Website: apple
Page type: billing-address
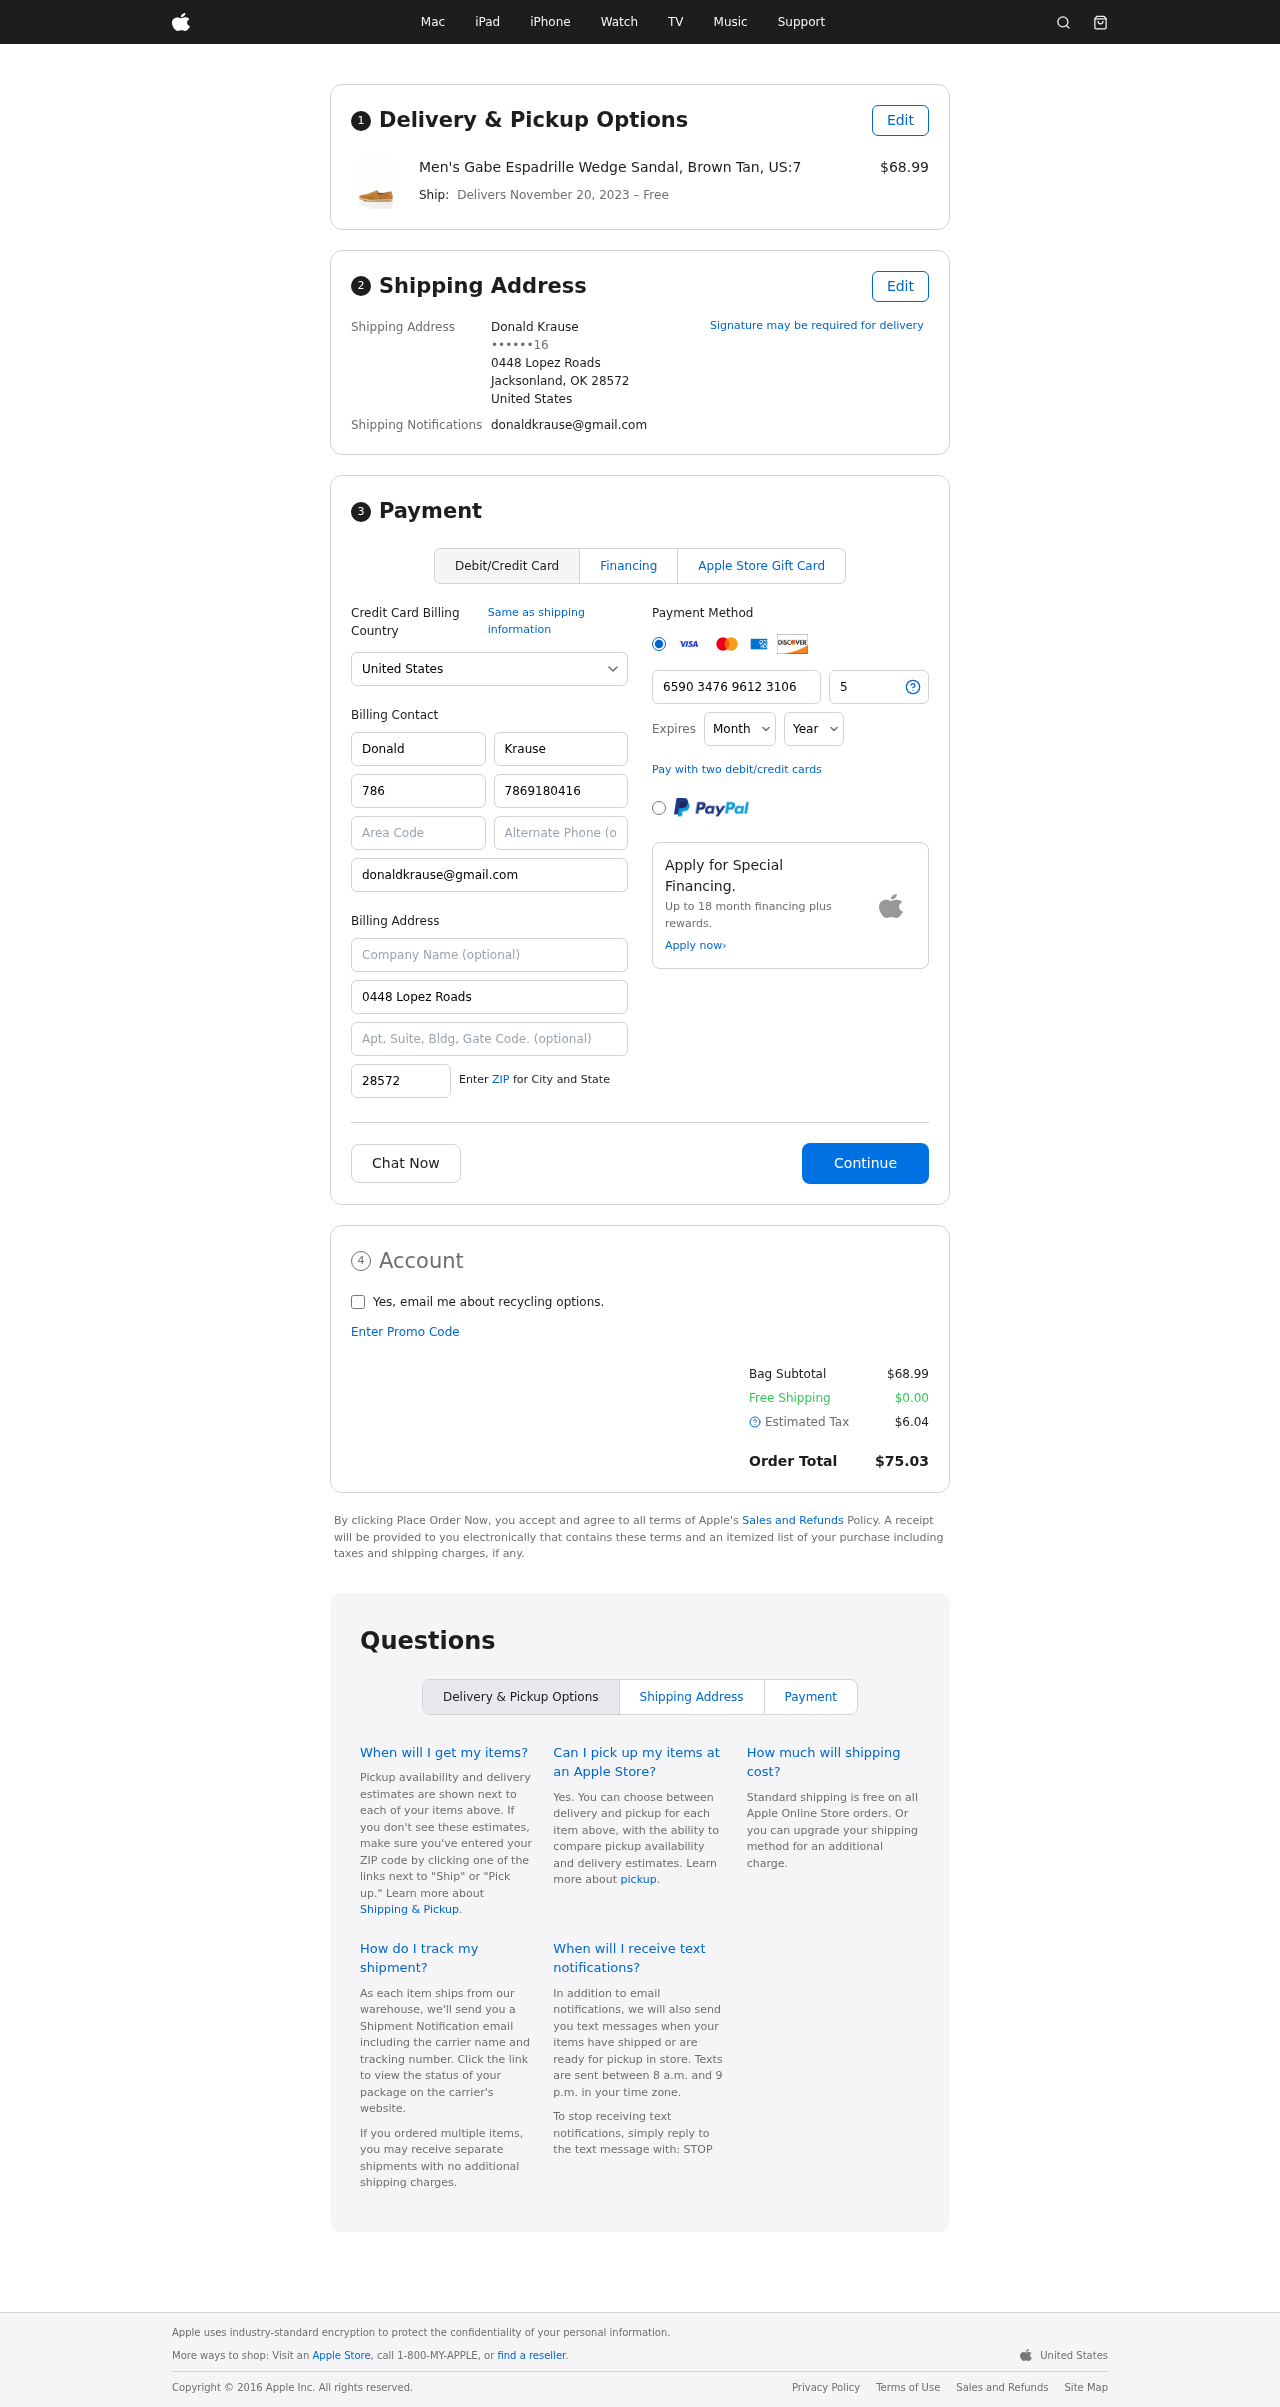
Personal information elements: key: PII_CARD_CVV
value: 576
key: PII_CARD_EXPIRY_MONTH
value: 09
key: PII_CARD_EXPIRY_YEAR
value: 27
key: PII_CARD_NUMBER
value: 6590 3476 9612 3106
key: PII_CITY_STATE_ZIP
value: Jacksonland, OK 28572
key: PII_COUNTRY
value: United States
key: PII_EMAIL
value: donaldkrause@gmail.com
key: PII_FULLNAME
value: Donald Krause
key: PII_STREET
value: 0448 Lopez Roads
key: PII_PHONE_MASKED
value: ••••••16
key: PII_BILLING_FIRSTNAME
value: Donald
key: PII_BILLING_LASTNAME
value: Krause
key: PII_BILLING_PHONE_AREA
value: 786
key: PII_BILLING_PHONE
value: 7869180416
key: PII_BILLING_EMAIL
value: donaldkrause@gmail.com
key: PII_BILLING_STREET
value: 0448 Lopez Roads
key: PII_BILLING_POSTCODE
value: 28572
Product elements: key: PRODUCT1_NAME
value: Men's Gabe Espadrille Wedge Sandal, Brown Tan, US:7
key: PRODUCT1_PRICE
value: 68.99
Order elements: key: ORDER_DELIVERY_DATE
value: November 20, 2023
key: ORDER_SUBTOTAL
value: $68.99
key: ORDER_SHIPPING_COST
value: $0.00
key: ORDER_TAX
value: $6.04
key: ORDER_TOTAL
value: $75.03